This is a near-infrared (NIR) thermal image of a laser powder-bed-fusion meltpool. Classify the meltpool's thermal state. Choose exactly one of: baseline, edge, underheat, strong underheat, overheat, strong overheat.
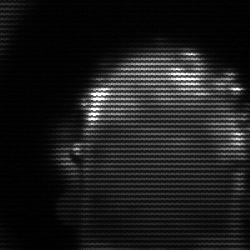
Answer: baseline